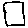
Label: square